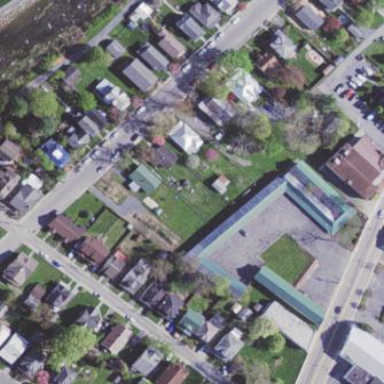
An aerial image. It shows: Building that is motel.